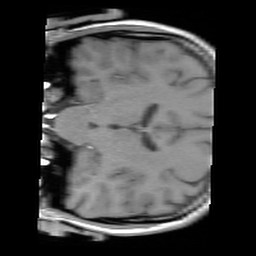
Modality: FLASH
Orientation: coronal
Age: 22
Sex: female
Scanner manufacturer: siemens
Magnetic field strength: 3 T
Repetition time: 0.245 s
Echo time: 0.0026 s